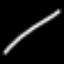
Label: line